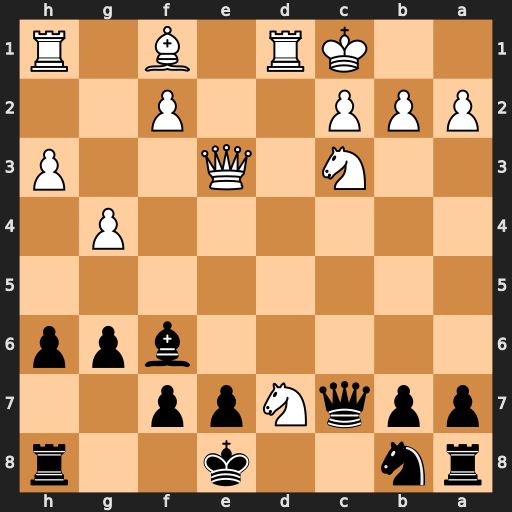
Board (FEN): rn2k2r/ppqNpp2/5bpp/8/6P1/2N1Q2P/PPP2P2/2KR1B1R
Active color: b
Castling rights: kq
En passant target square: -
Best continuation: Bg5 Nf6+ Kf8 Nfd5 Bxe3+